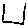
Label: square